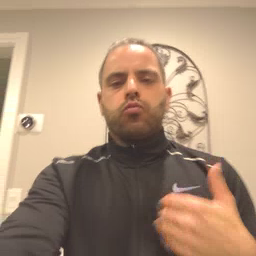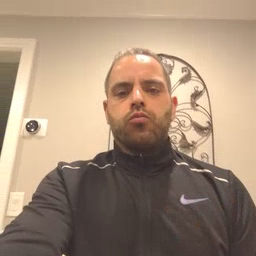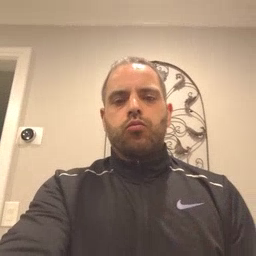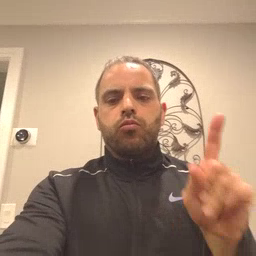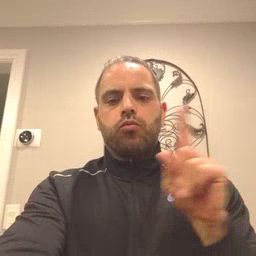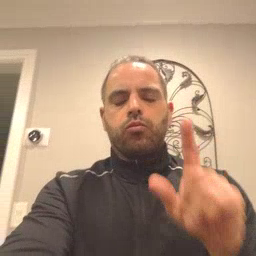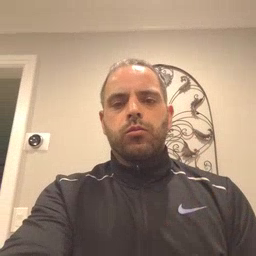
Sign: where